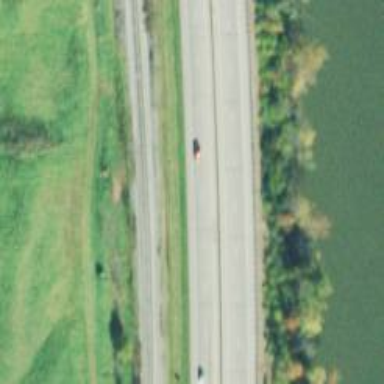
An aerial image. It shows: Trunk highway with expressway features.